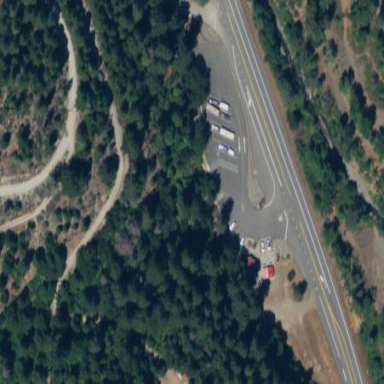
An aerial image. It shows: Rest area on the road with picnic tables.